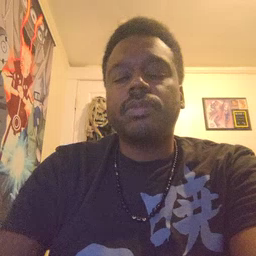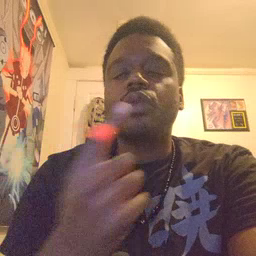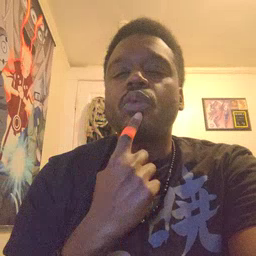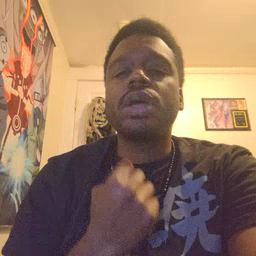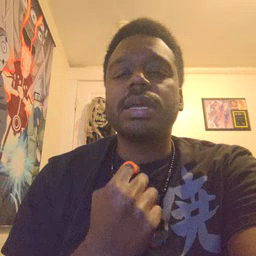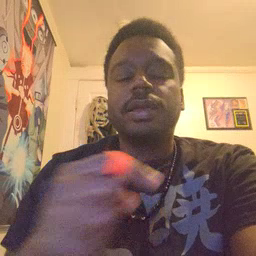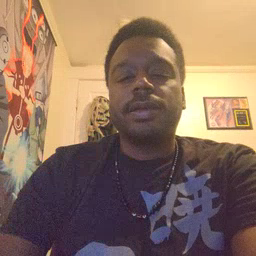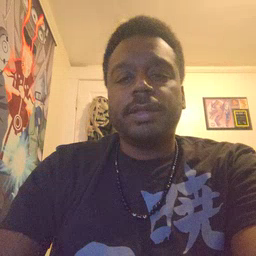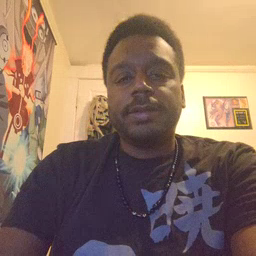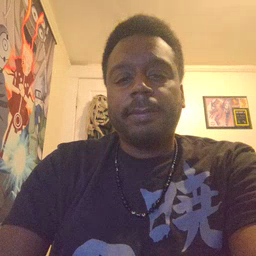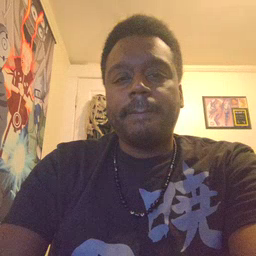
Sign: red